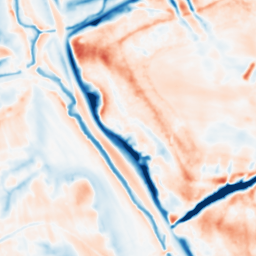
Category: multiscale
Decomposition family: dog_multiscale
Decomposition parameters: sigma_ratio: 2
n_scales: 3
base_sigma: 1
Upsampling method: bicubic_16x
Upsampling parameters: scale: 16
Upsampling scale: 16